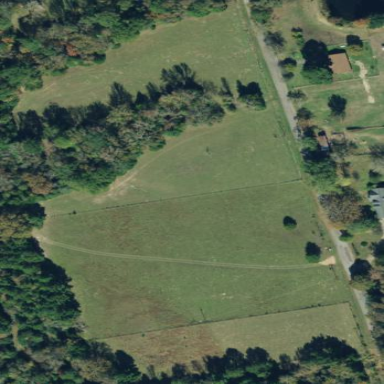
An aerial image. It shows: Pasture used as meadow.